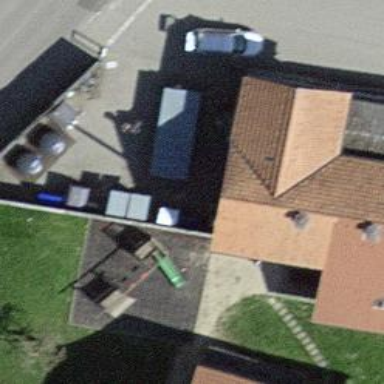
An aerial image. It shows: Recycling container for recycling.